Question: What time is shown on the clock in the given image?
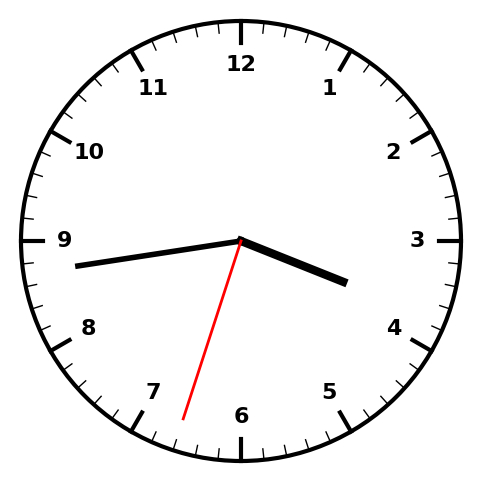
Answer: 03:43:33